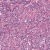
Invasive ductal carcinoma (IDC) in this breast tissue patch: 1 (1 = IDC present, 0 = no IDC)